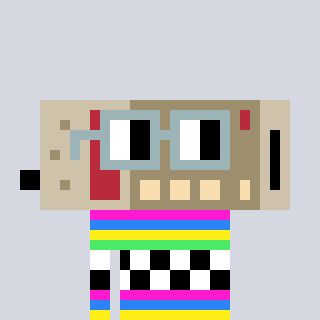
a pixel art character with square dark gray glasses, a cordless phone-shaped head and a bege-colored body on a cool background